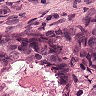
Metastatic tissue present: yes